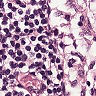
Metastatic tissue present: no